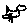
Label: bird